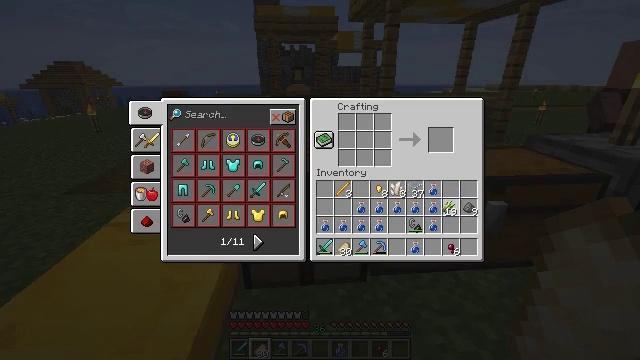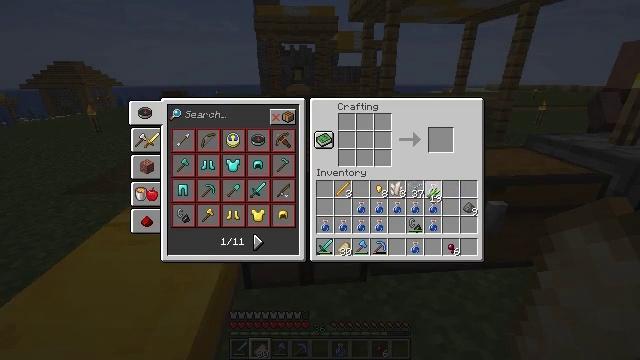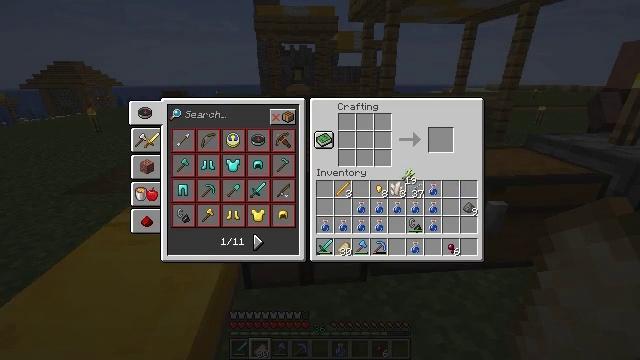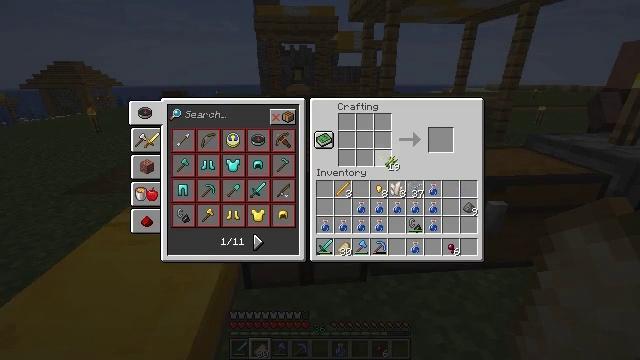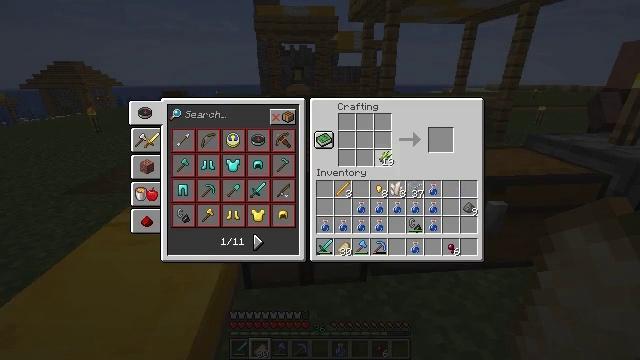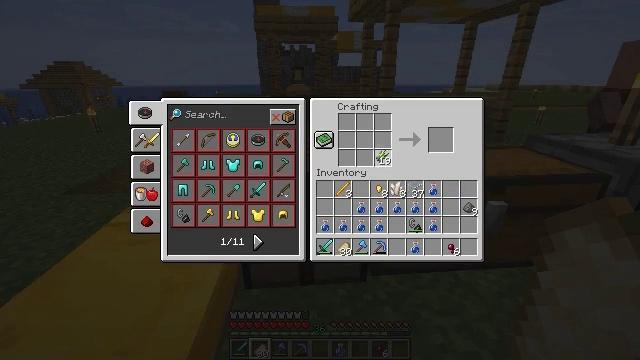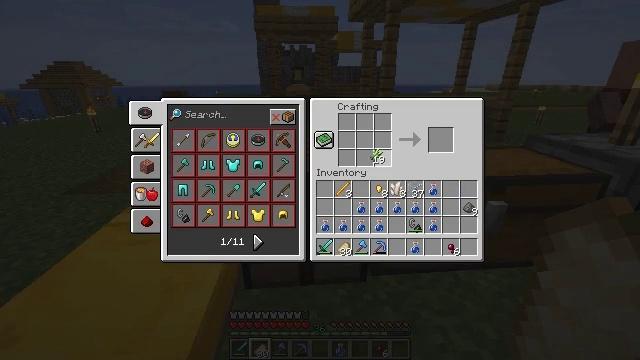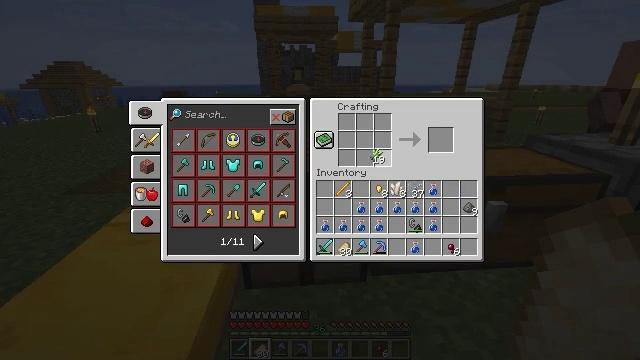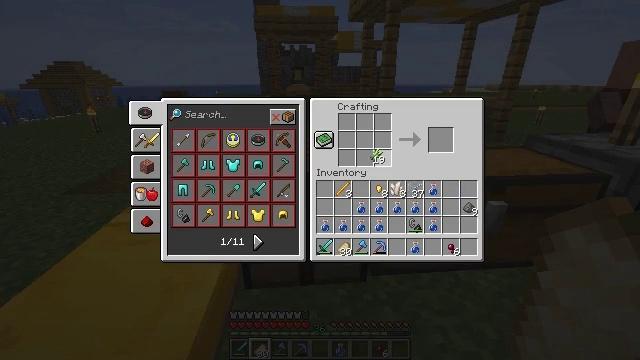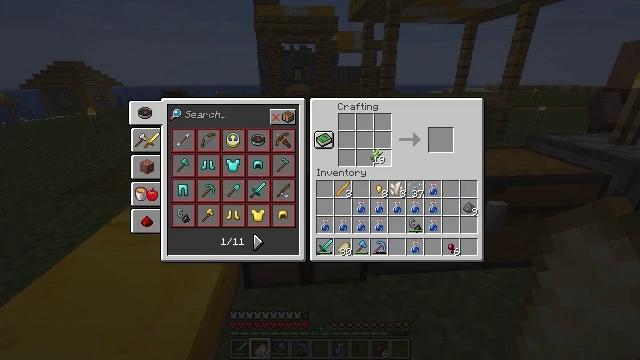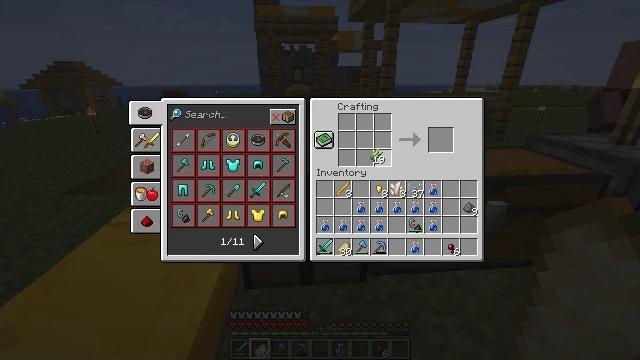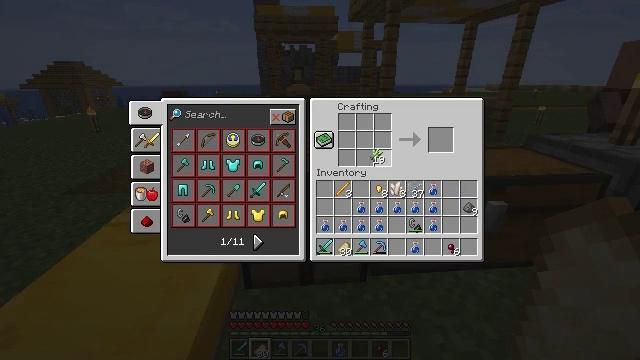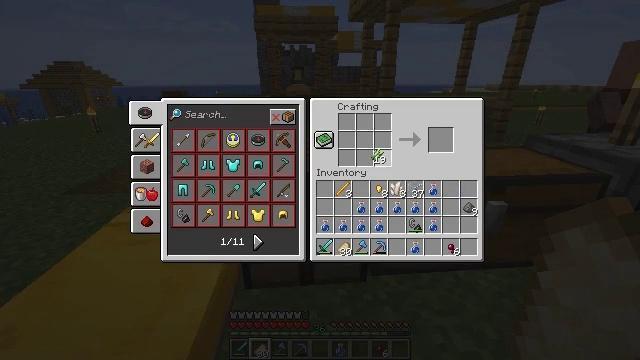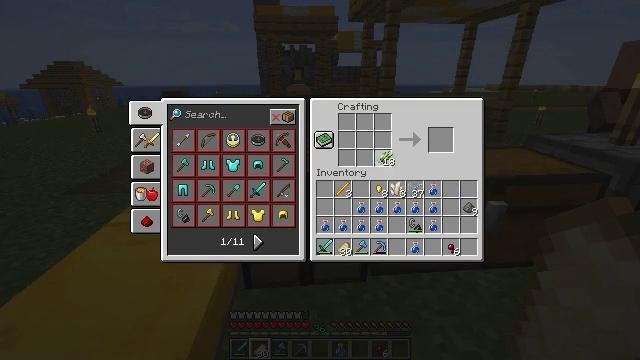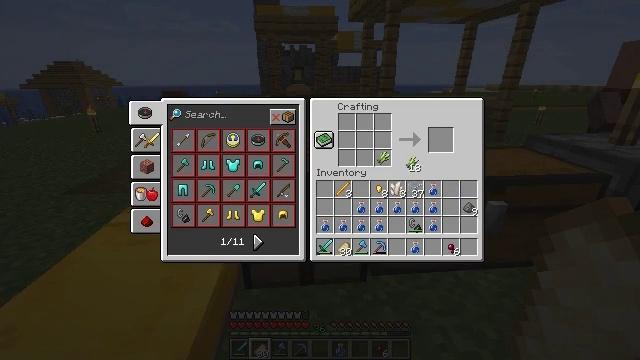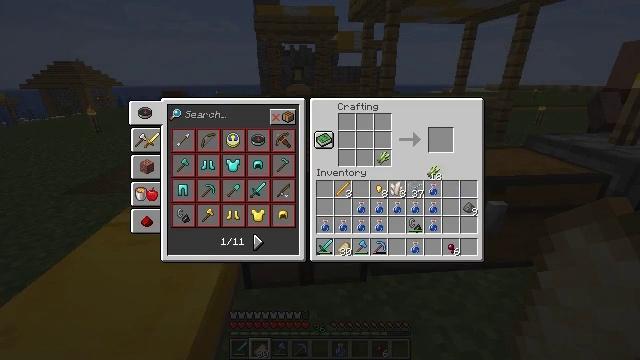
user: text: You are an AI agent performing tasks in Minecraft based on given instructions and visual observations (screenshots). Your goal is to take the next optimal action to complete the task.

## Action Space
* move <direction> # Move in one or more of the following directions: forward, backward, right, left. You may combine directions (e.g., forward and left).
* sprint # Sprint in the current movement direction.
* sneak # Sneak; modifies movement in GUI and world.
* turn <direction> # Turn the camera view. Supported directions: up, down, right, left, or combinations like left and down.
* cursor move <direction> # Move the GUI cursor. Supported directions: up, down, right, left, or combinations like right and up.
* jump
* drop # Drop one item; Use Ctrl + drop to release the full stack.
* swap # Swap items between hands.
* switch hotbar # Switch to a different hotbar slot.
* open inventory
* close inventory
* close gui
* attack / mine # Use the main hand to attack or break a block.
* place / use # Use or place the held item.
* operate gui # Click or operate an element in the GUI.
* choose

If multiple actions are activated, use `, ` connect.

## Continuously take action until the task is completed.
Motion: motion action
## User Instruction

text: Convert sugarcane into sugar.
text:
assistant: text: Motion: cursor move left and up
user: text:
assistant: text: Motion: cursor move left and up
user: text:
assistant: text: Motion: cursor move left and up
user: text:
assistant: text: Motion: no_op
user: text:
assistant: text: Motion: no_op
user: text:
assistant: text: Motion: no_op
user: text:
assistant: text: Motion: no_op
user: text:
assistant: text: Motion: no_op
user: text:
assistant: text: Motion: no_op
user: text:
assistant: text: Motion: choose
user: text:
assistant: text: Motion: choose
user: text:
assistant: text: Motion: choose
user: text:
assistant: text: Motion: cursor move right
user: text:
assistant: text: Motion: cursor move right
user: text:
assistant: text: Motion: cursor move right and down
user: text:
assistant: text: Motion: cursor move right
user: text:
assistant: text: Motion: no_op
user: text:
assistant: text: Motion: no_op
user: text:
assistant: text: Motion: no_op
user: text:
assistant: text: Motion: no_op
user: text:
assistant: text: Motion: no_op
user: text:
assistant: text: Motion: no_op
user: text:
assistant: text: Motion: no_op
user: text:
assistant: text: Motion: no_op
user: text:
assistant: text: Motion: no_op
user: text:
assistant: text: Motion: cursor move right
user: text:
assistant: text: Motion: no_op
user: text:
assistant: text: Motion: no_op
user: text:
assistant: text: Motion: no_op
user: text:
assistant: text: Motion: no_op